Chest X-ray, PA view. Patient: 27 years old, sex F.
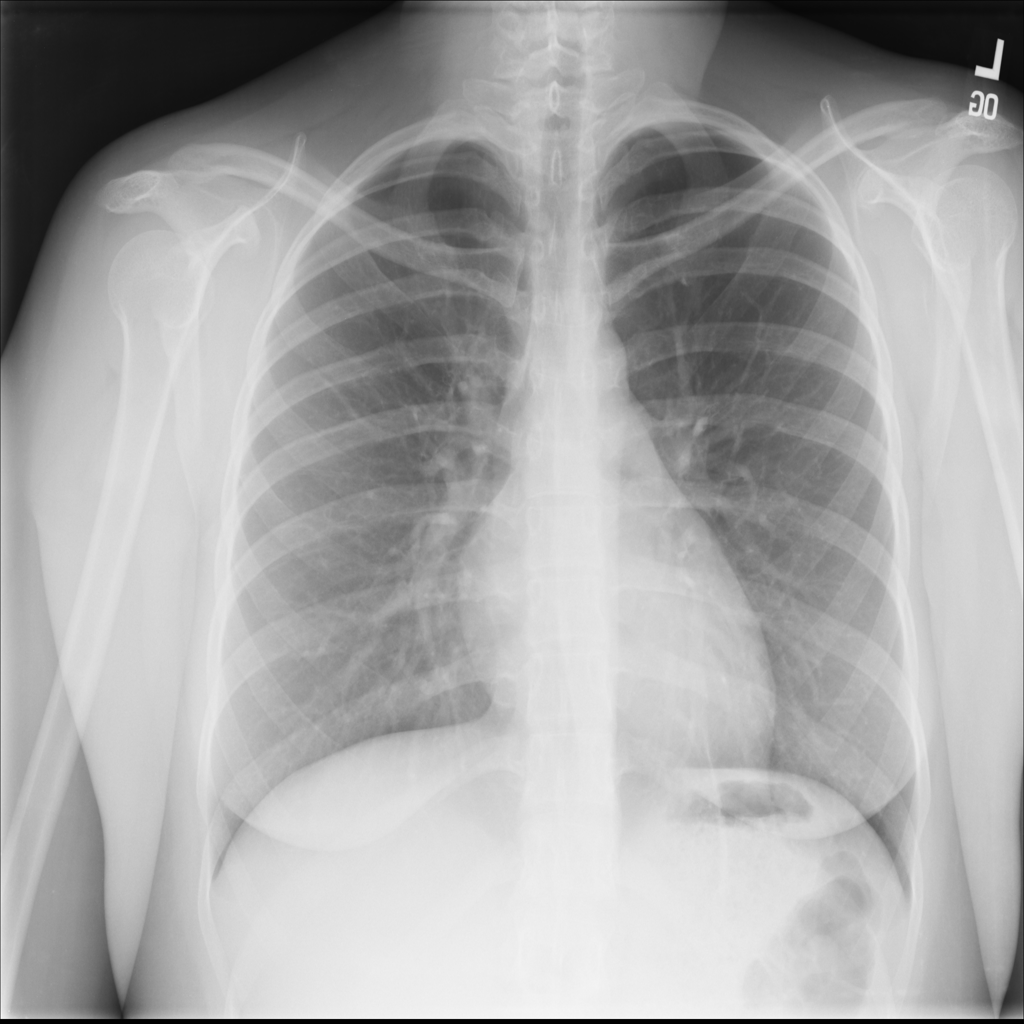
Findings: No Finding